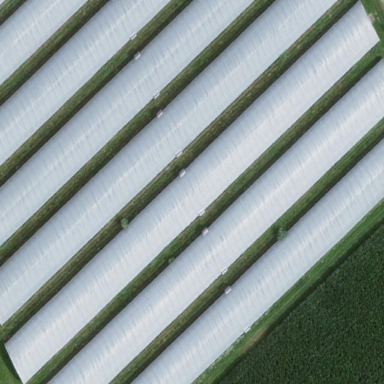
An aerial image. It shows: Greenhouse.